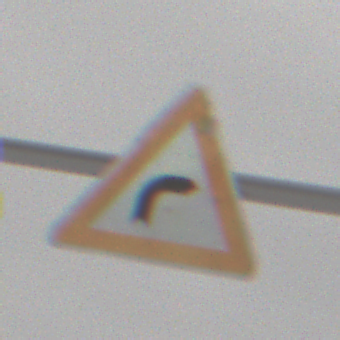
Verkehrszeichen: KurveRechts
Umgebung: Outdoor, Nature
Tageszeit: MorningAfternoon
Wetter: Overcast
Licht: Natural
Jahreszeit: Winter
Kontrast: LowContrast